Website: macys
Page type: billing-address
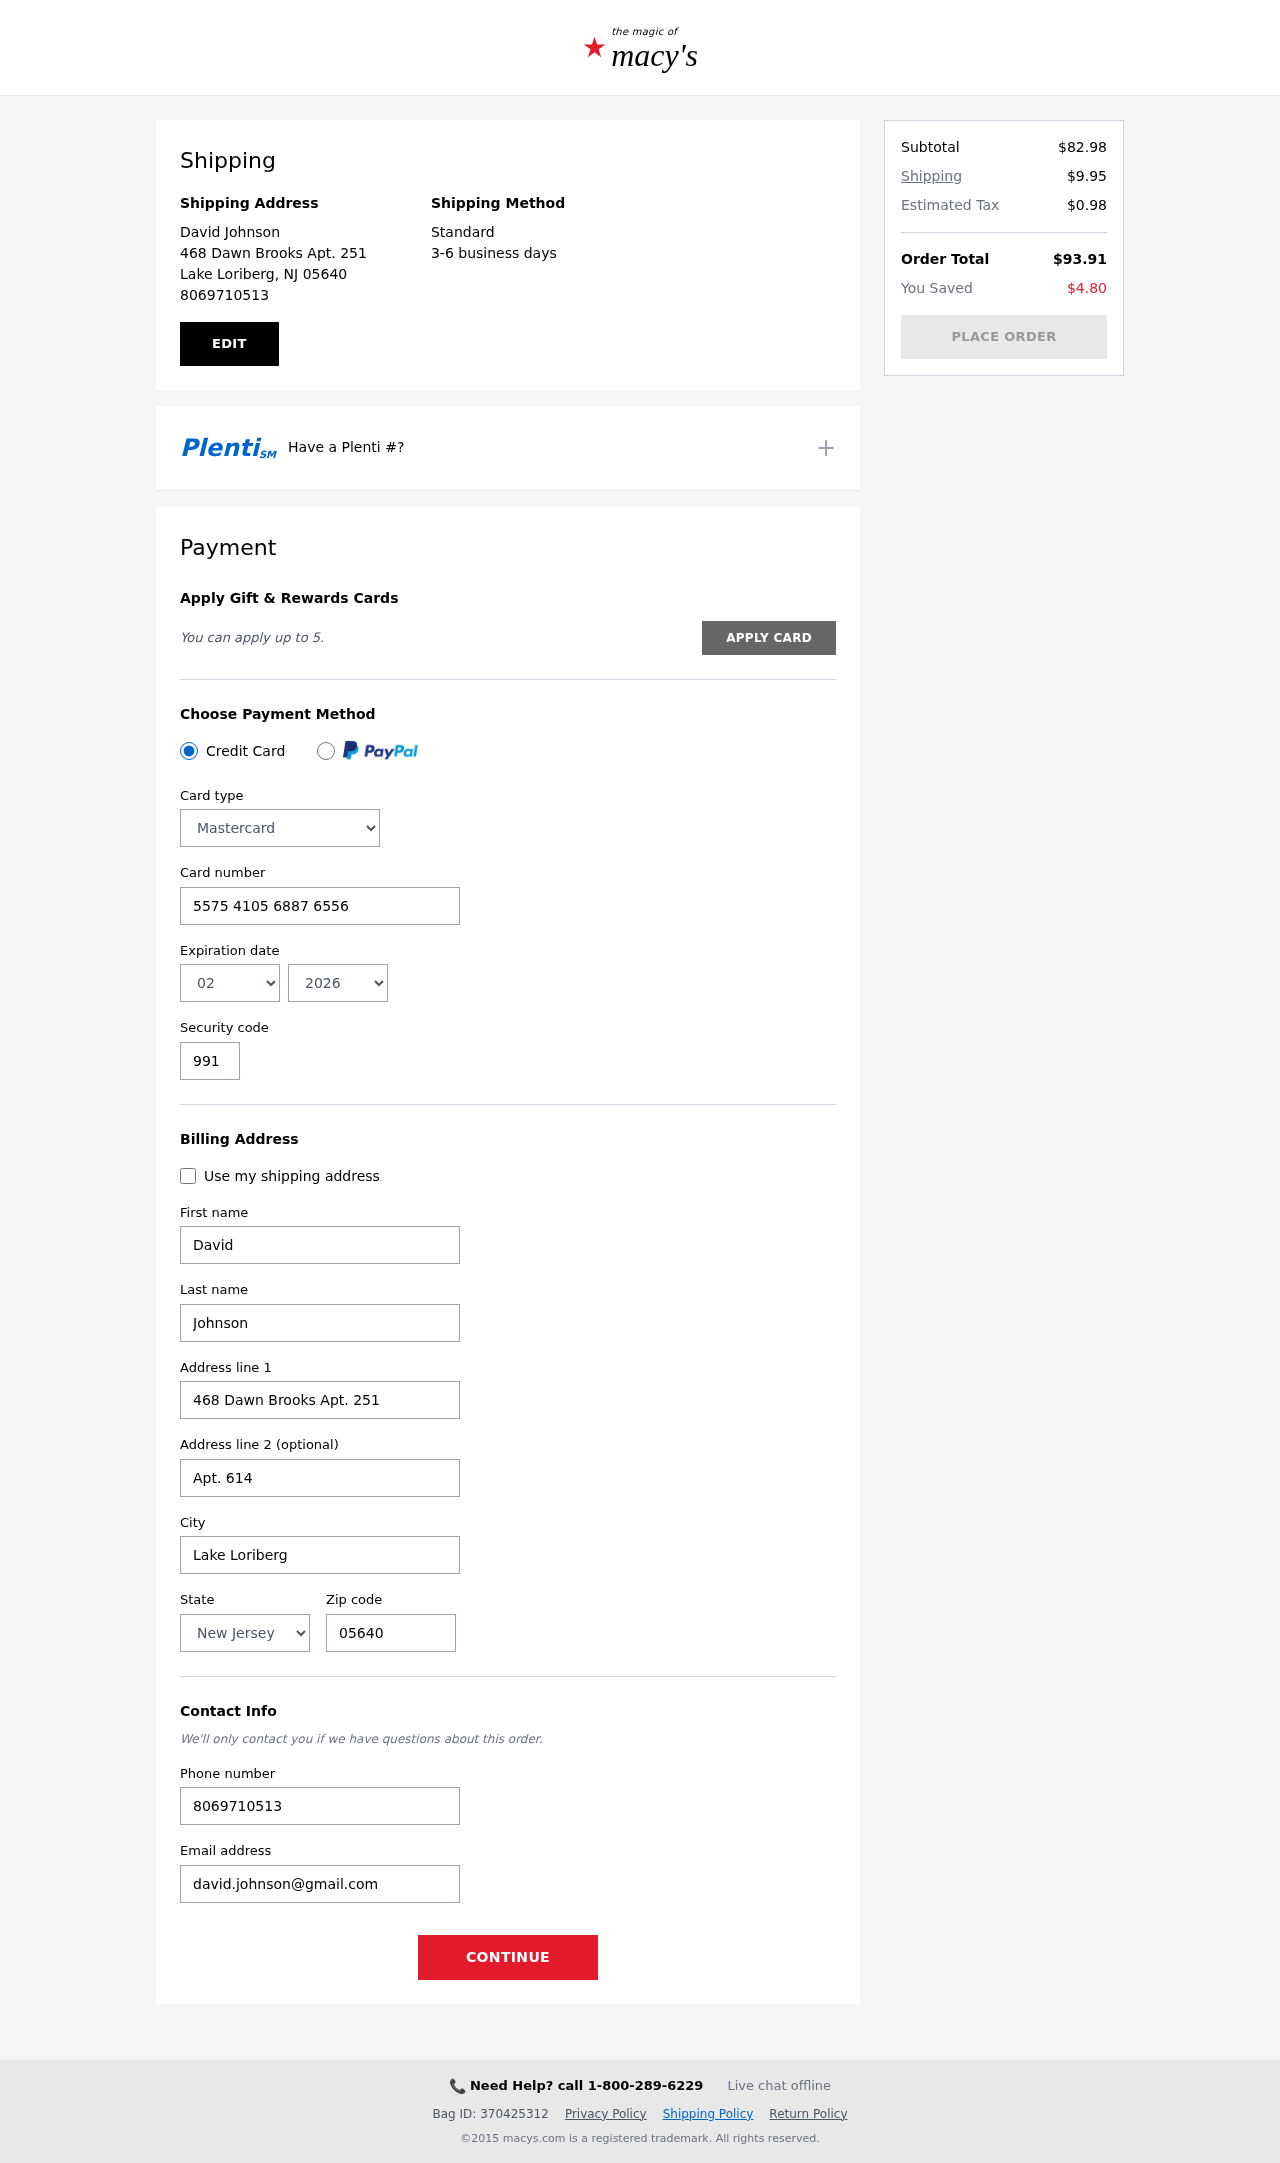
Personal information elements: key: PII_CARD_CVV
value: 991
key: PII_CARD_EXPIRY_MONTH
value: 02
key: PII_CARD_EXPIRY_YEAR
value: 26
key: PII_CARD_NUMBER
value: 5575 4105 6887 6556
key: PII_CARD_TYPE
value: Mastercard
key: PII_CITY
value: Lake Loriberg
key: PII_CITY_STATE_ZIP
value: Lake Loriberg, NJ 05640
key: PII_EMAIL
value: david.johnson@gmail.com
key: PII_FIRSTNAME
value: David
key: PII_FULLNAME
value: David Johnson
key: PII_LASTNAME
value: Johnson
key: PII_PHONE
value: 8069710513
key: PII_POSTCODE
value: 05640
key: PII_STATE
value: New Jersey
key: PII_STREET
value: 468 Dawn Brooks Apt. 251
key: PII_STREET2
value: Apt. 614
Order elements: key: ORDER_SUBTOTAL
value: $82.98
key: ORDER_SHIPPING_COST
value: $9.95
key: ORDER_TAX
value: $0.98
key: ORDER_TOTAL
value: $93.91
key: ORDER_SAVINGS
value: $4.80